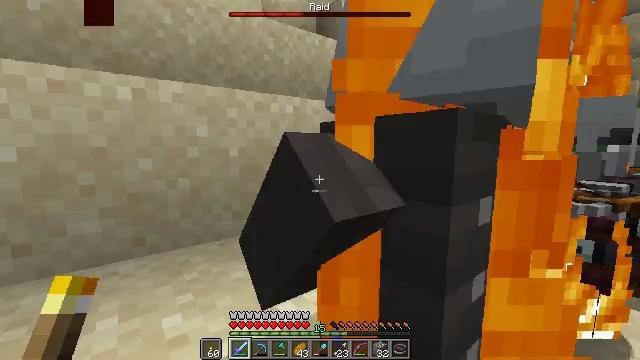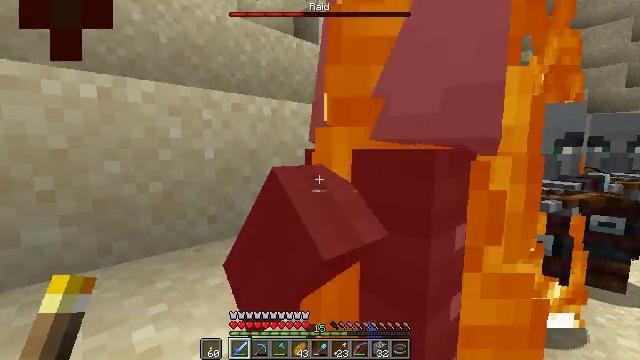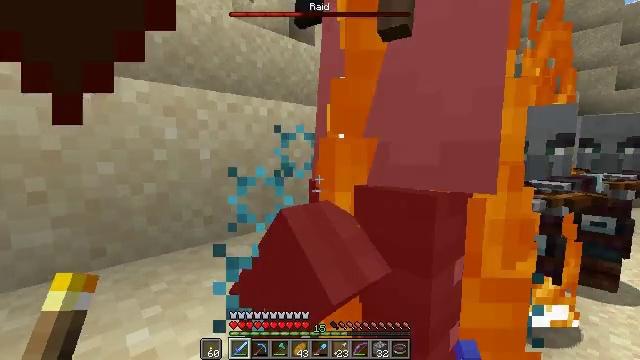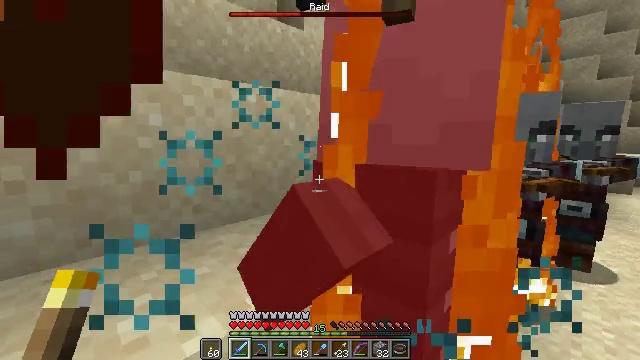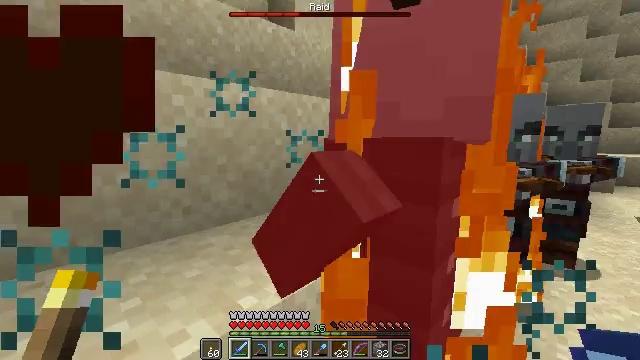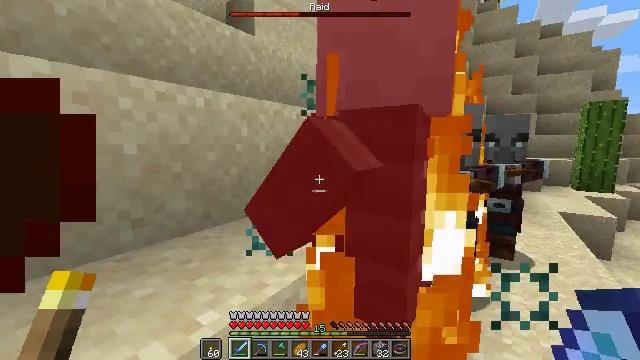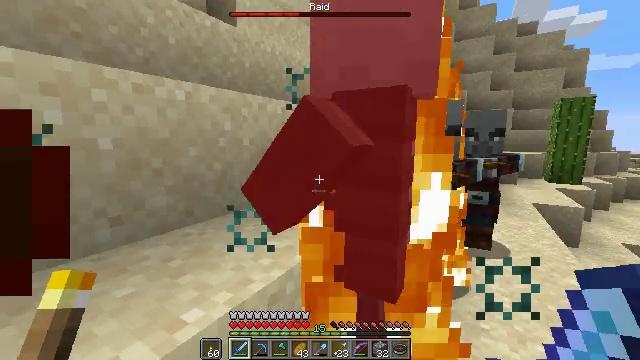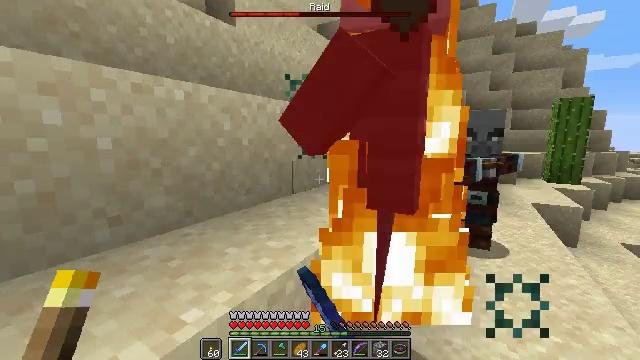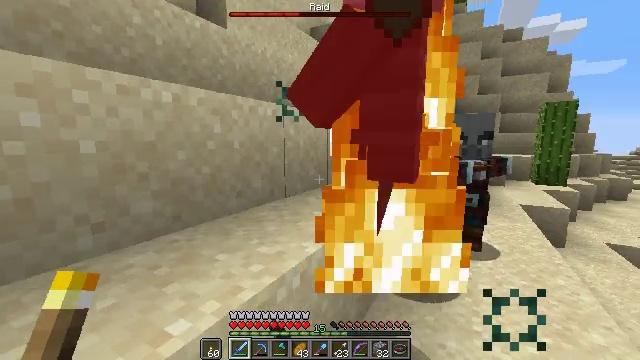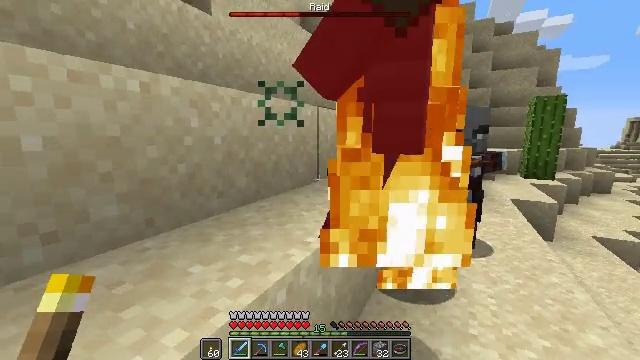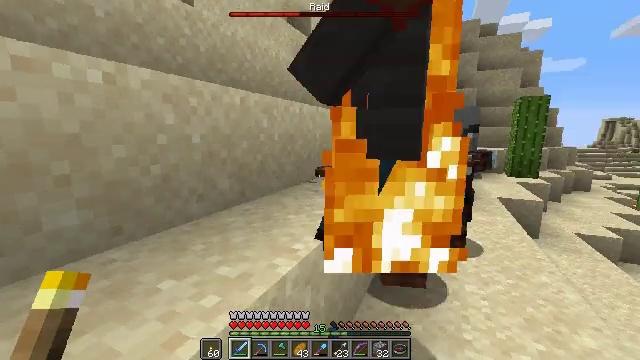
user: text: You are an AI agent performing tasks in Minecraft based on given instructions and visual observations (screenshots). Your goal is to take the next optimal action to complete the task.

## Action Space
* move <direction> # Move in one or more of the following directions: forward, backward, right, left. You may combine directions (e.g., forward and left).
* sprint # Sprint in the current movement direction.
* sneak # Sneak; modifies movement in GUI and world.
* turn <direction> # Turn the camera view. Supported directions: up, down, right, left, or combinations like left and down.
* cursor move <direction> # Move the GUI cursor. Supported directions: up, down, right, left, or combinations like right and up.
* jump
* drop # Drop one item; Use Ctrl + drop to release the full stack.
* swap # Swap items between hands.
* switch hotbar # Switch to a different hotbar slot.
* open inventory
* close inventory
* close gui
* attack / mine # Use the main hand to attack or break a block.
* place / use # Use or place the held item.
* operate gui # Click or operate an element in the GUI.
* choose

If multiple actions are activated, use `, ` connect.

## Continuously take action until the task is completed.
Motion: motion action
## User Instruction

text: Combat the vindicator.
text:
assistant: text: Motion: turn right, attack / mine
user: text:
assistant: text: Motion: attack / mine
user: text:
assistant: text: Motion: turn right and down, attack / mine
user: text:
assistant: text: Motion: turn right, attack / mine
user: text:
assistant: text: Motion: turn right and up
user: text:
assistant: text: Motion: turn right and down, attack / mine
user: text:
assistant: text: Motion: attack / mine
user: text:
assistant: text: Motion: move forward, turn right, attack / mine
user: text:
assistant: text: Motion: move forward, turn right and down, attack / mine
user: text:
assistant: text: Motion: move forward, turn right, attack / mine
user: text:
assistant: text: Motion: attack / mine